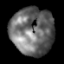
Tissue: lung
Cell type: Endothelial cells
Senescence score: 0.2416
Nuclear area (px): 1999
Mean DAPI intensity: 108.885